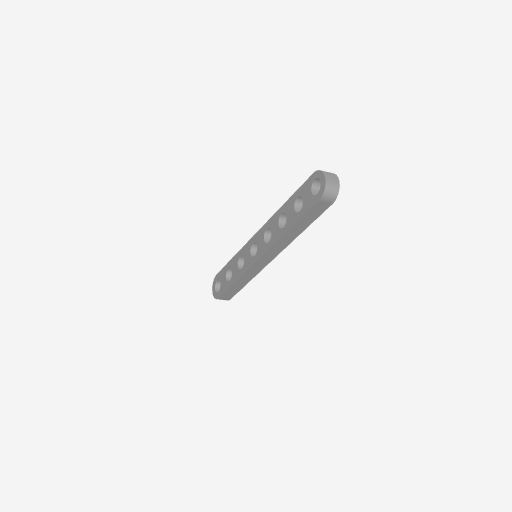
Part: FlatBeam8H